Field crop: maize
Growth stage: 2
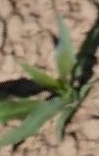
Species: maize